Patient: sex M, age 52
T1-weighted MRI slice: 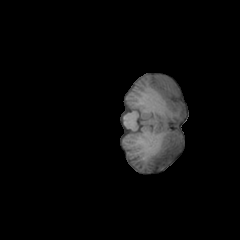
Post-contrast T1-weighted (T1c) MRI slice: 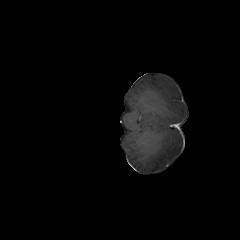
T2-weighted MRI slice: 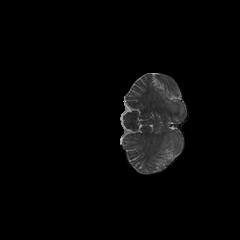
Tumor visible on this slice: no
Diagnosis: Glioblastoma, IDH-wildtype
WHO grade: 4